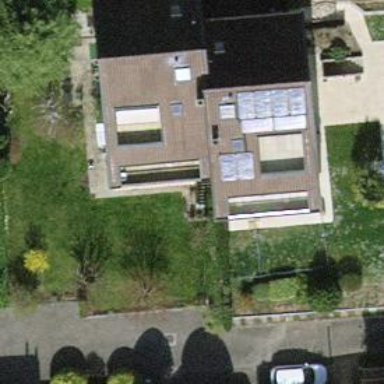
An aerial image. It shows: Guest house that is used as residence.